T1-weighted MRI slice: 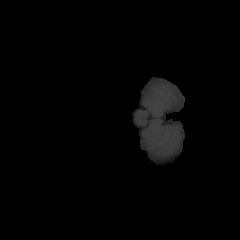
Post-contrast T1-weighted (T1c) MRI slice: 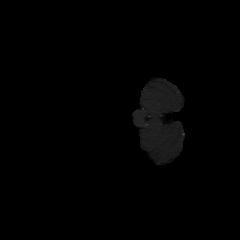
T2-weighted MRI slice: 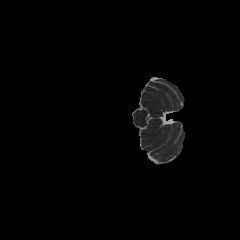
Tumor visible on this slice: no